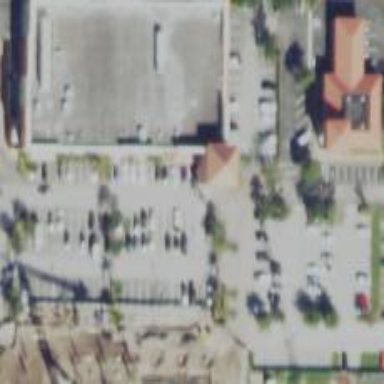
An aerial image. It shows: Supermarket building.